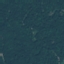
Label: Forest